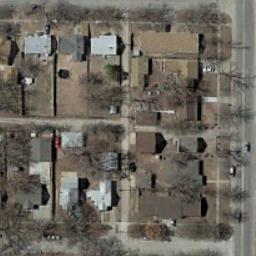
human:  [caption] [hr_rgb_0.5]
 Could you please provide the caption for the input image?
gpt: The medium residential area with some neatly arranged houses of different sizes is surrounded by roads .

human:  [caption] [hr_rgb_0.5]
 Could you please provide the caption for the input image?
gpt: The houses in the medium - sized residential area are well spaced .

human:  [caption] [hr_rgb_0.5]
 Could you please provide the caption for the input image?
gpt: There are many buildings in medium residential area .

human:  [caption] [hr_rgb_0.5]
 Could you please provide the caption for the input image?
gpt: The medium residential is on the bare land next to the road .

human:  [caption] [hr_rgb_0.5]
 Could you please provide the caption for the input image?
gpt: There are some buildings and brown trees on the medium residential area .